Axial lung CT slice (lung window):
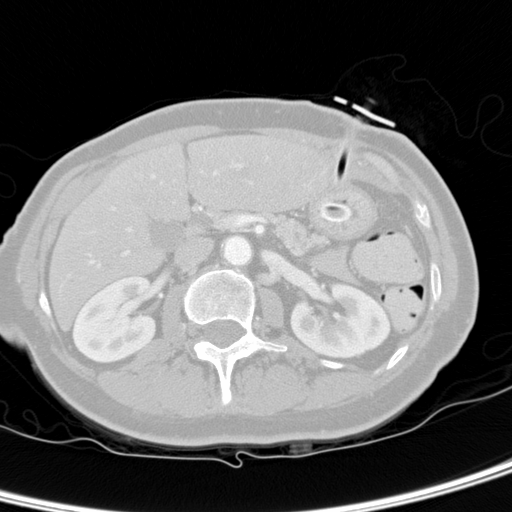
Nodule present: no